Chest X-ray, PA view. Patient: 43 years old, sex F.
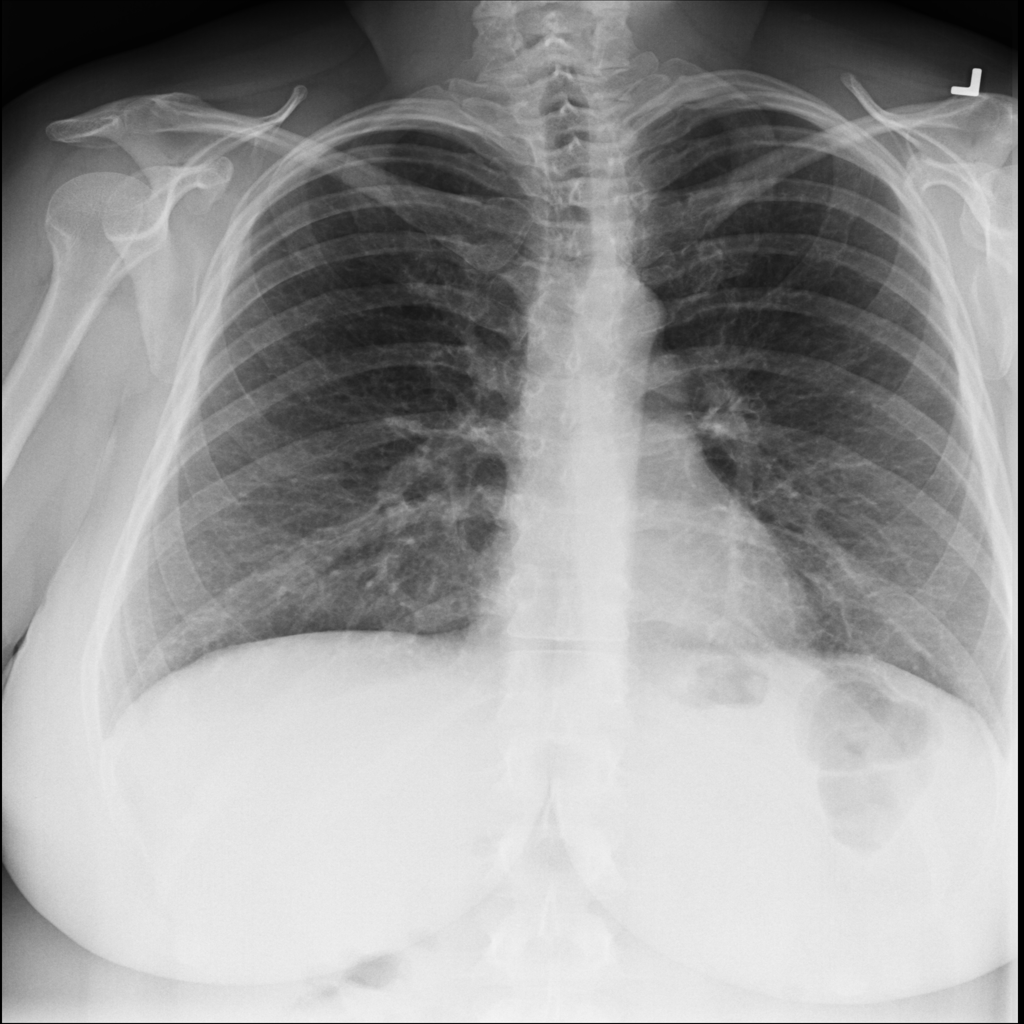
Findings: No Finding